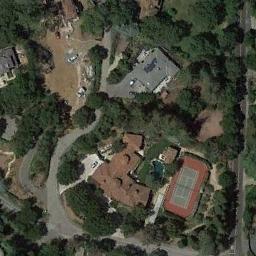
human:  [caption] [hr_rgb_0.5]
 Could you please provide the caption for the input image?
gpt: The tennis court is on the bare land next to some trees and buildings .

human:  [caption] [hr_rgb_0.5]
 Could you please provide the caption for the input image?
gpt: There are two small pure green tennis courts .

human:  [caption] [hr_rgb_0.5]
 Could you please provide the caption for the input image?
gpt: There are many buildings of different shapes beside the tennis courts .

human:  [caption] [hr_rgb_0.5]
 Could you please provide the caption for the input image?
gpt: Tennis courts, Swimming pools and buildings surrounded by woods .

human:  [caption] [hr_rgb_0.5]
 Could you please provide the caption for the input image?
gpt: There are many green trees around the tennis court .